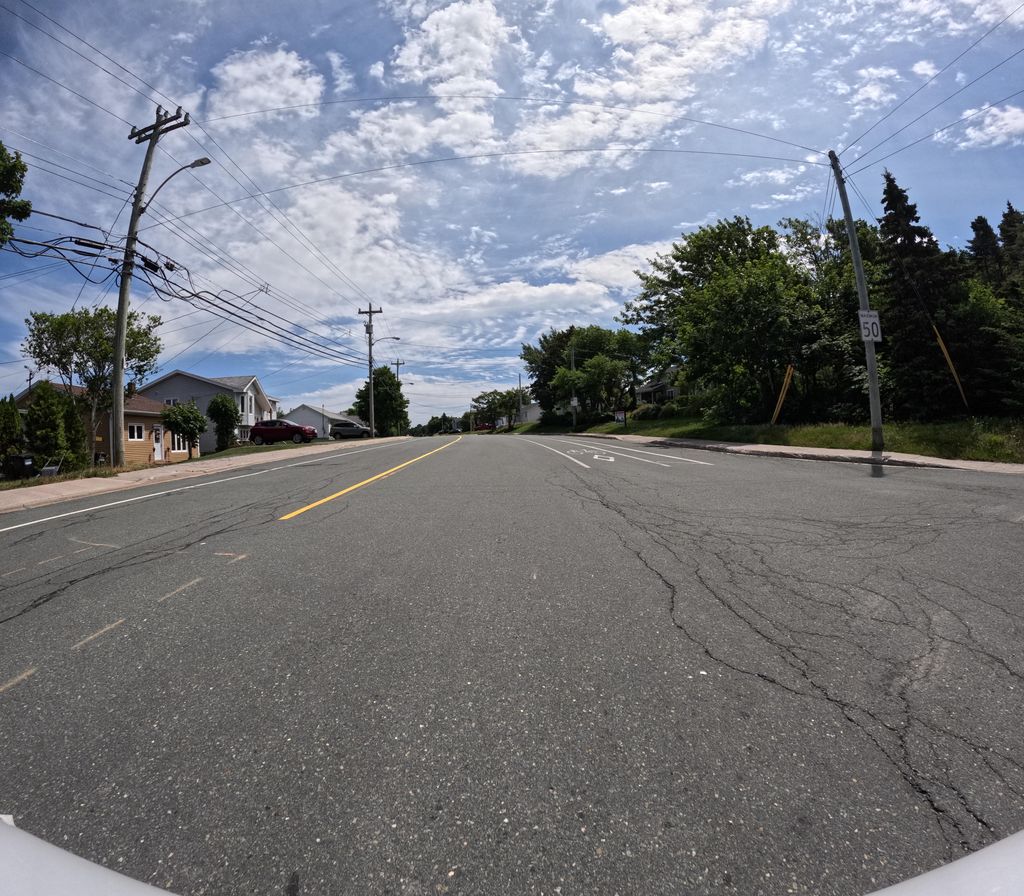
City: st_johns